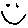
Label: smiley face